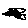
Label: zigzag